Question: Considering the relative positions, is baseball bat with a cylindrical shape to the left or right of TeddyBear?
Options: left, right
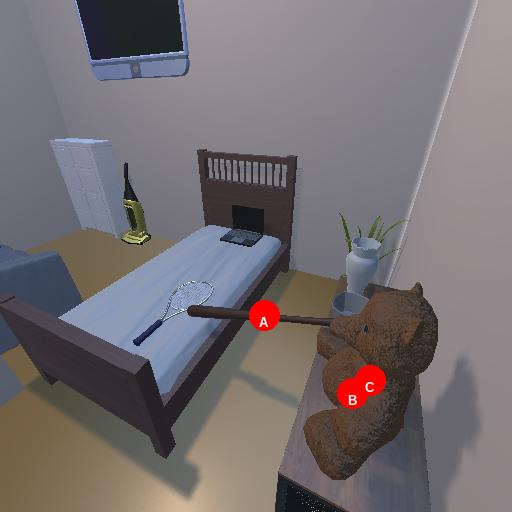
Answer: left